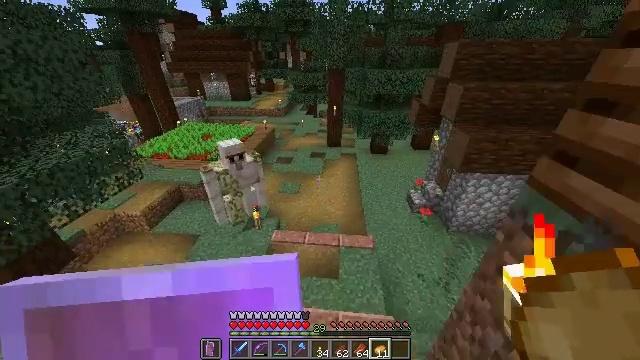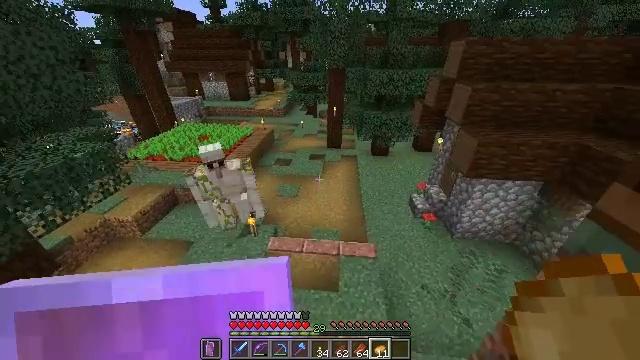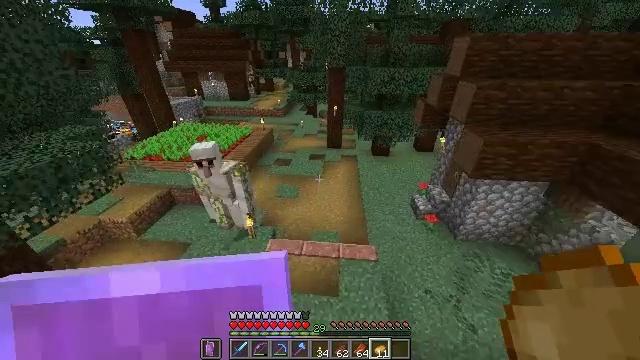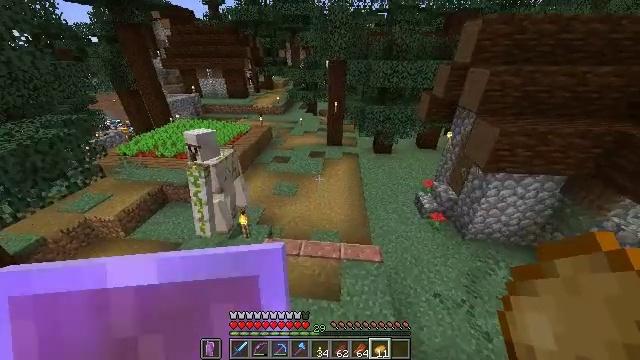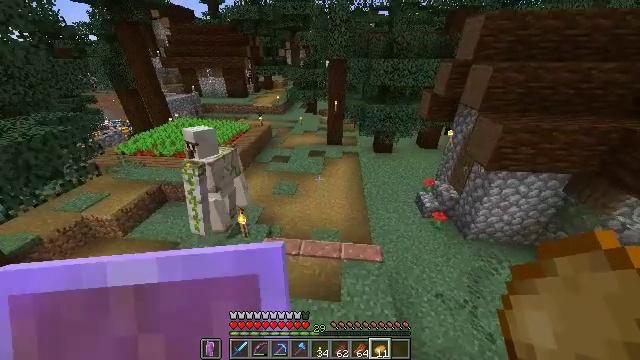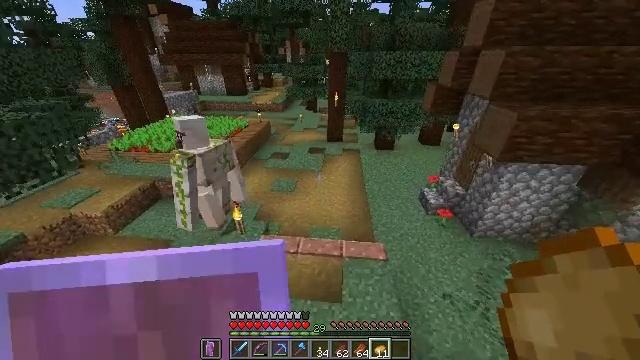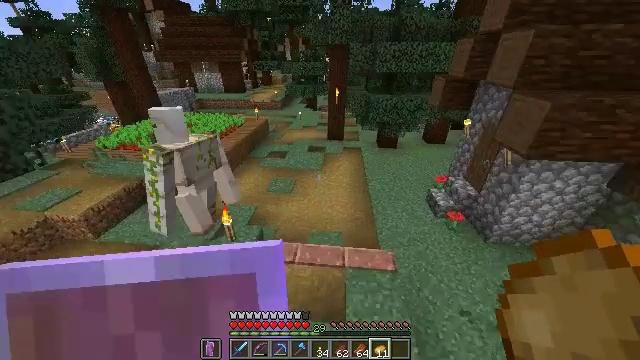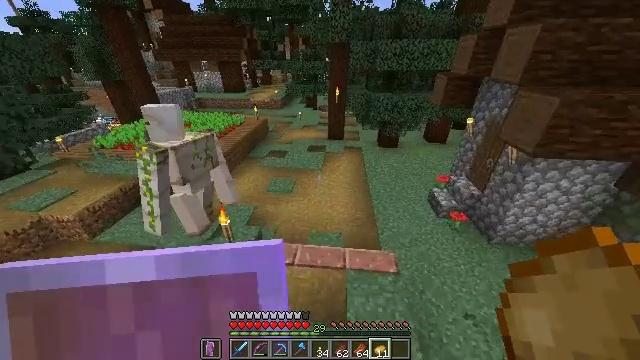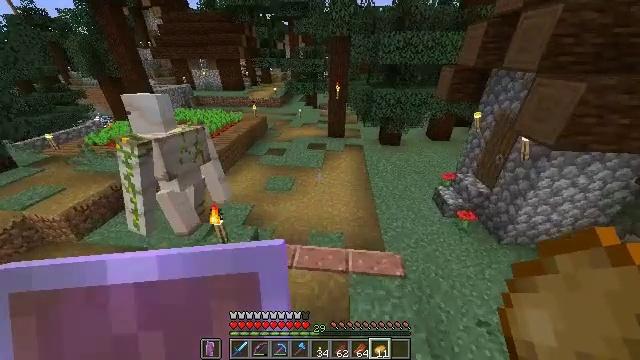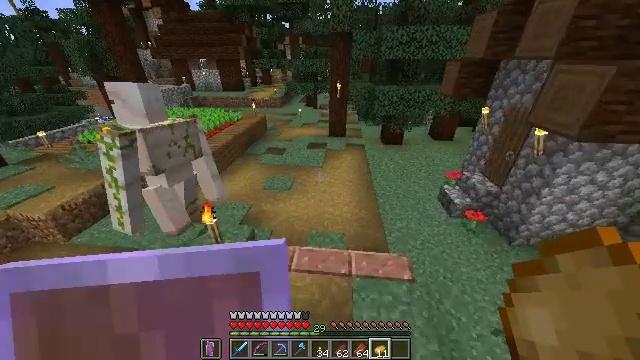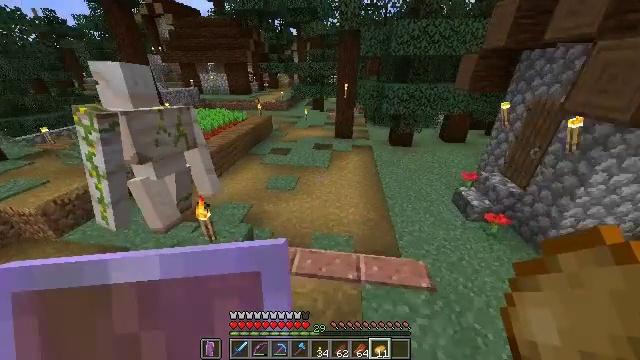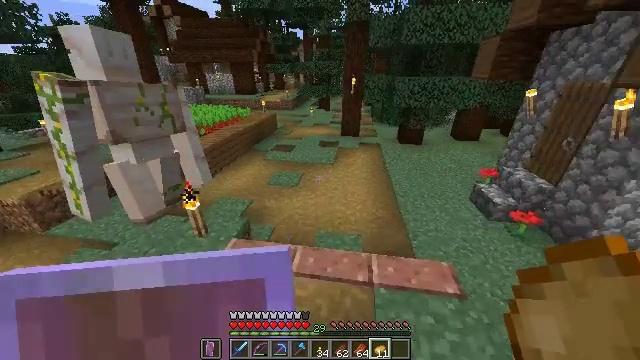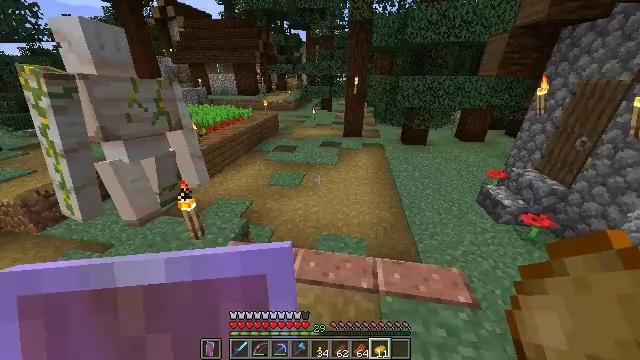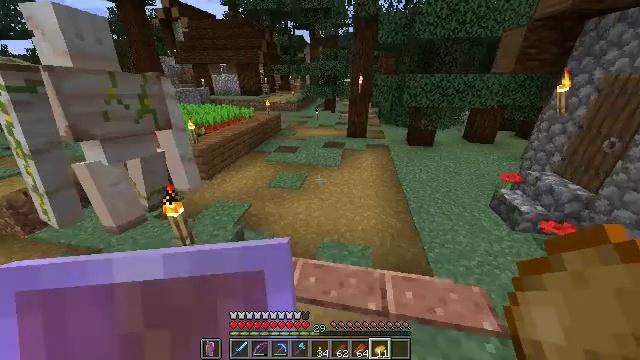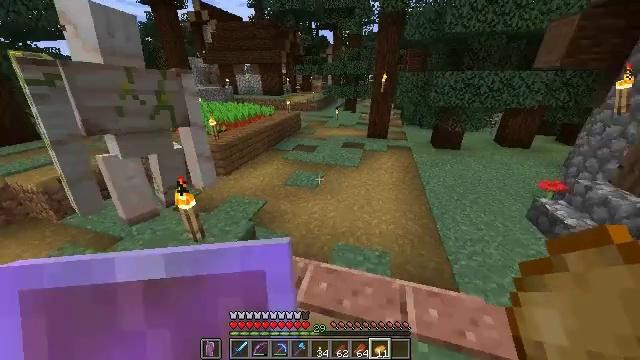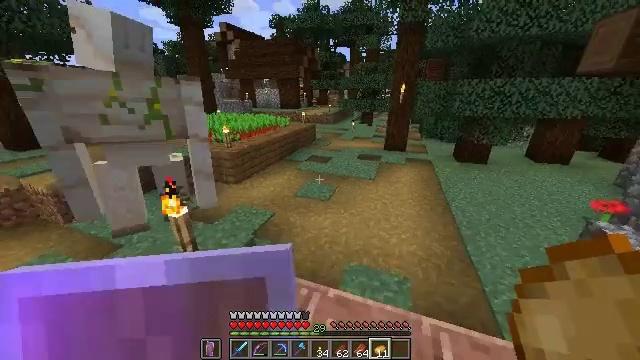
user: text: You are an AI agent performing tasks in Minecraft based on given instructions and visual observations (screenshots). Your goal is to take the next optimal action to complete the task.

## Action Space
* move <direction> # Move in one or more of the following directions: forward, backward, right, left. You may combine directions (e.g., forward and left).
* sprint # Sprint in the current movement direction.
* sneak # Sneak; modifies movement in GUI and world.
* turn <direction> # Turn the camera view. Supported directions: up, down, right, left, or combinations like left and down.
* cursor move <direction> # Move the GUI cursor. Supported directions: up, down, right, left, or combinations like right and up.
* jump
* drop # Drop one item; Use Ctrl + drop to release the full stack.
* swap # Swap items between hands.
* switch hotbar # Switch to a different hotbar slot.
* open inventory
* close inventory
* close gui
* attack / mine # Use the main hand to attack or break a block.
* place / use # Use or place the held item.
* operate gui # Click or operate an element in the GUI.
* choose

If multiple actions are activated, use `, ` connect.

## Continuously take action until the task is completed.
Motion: motion action
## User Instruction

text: Pull up beetroots from the soil.
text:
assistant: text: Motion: move forward
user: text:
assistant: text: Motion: move forward
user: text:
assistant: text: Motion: move forward
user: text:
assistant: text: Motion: move forward
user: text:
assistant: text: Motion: move forward
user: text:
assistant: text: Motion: move forward
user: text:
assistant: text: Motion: move forward
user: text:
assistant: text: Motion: move forward
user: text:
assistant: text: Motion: move forward
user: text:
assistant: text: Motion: move forward, turn left and up
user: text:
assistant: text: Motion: move forward, turn left and up
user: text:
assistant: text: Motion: move forward
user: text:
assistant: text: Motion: move forward
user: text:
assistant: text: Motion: move forward, turn left
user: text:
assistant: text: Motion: move forward, turn left and up
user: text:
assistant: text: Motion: move forward, sprint
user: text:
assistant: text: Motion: move forward, sprint
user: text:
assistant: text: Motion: move forward, turn right
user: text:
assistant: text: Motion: move forward, turn left
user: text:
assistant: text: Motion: move forward, turn left, jump
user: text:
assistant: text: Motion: move forward, jump
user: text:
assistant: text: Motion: move forward, jump, open inventory
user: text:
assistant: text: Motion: open inventory
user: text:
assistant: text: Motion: no_op
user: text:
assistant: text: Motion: no_op
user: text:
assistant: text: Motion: no_op
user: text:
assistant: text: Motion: no_op
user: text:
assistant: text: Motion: no_op
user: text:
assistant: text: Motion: no_op
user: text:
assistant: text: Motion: no_op